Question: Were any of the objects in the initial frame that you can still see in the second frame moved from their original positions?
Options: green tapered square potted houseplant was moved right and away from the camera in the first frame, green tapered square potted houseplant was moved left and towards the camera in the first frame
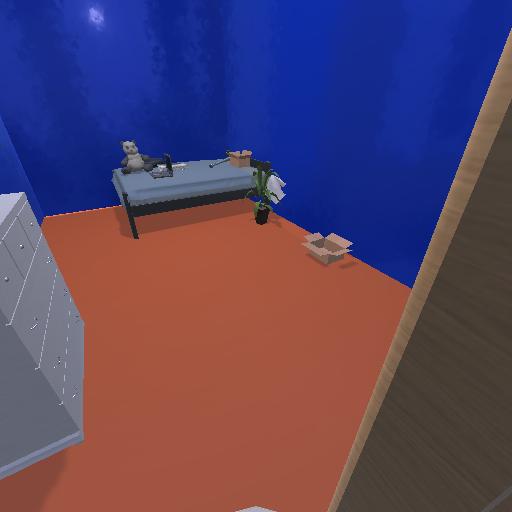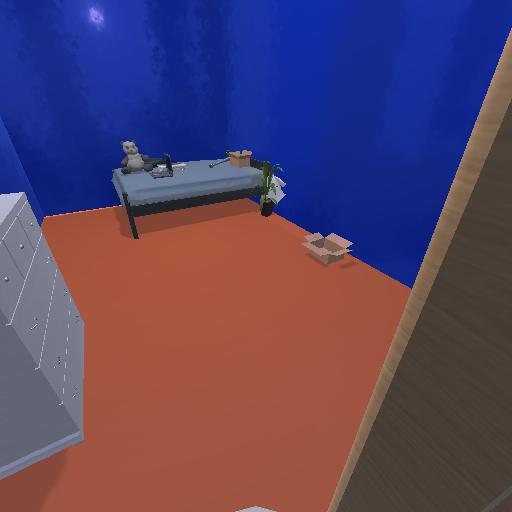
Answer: green tapered square potted houseplant was moved right and away from the camera in the first frame